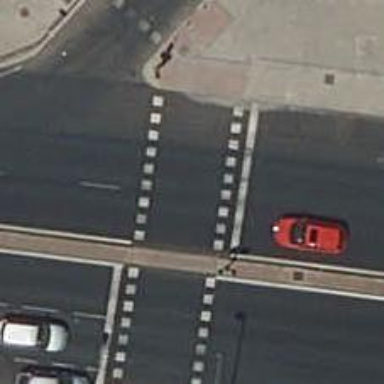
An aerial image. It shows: Footway crossing equipped with traffic signals and central island.